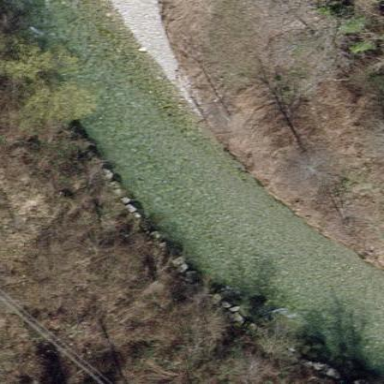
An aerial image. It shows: Retaining wall.